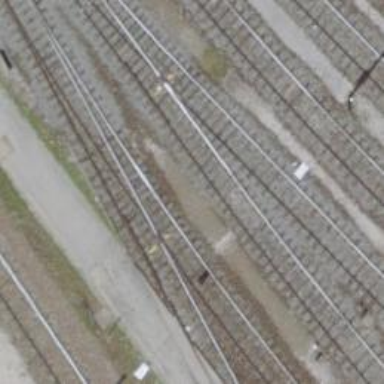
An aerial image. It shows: Railway yard in service.